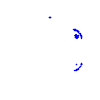
Particle: pion